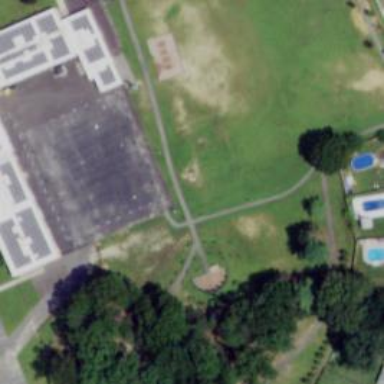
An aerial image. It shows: Recreation ground.